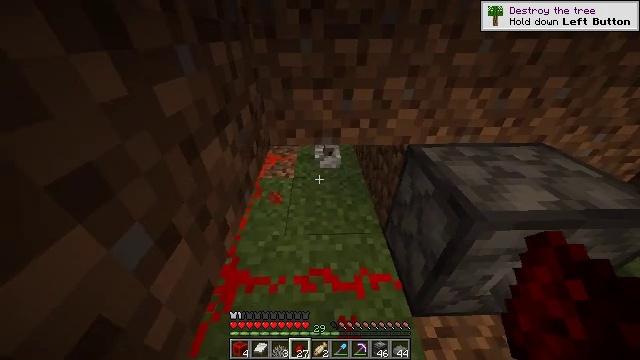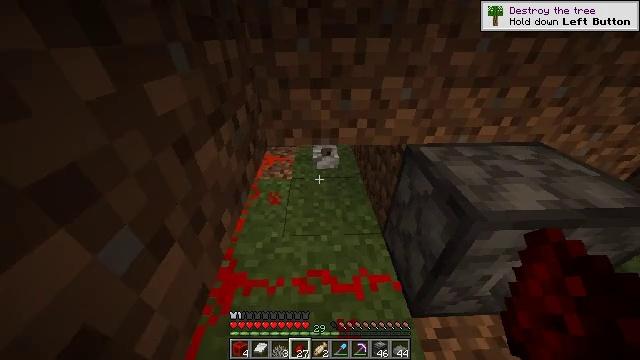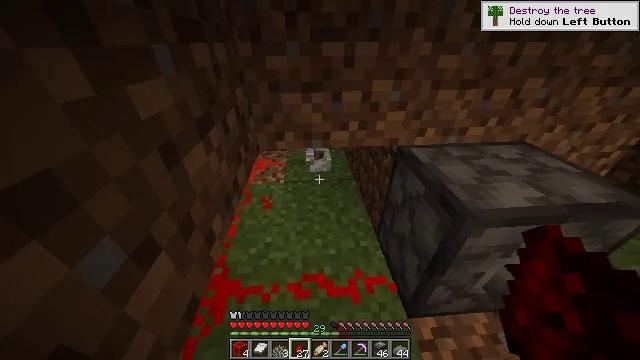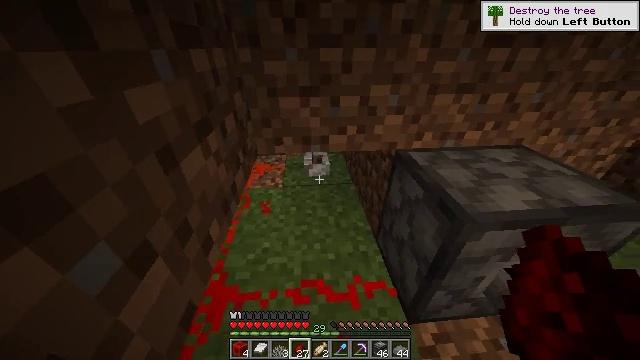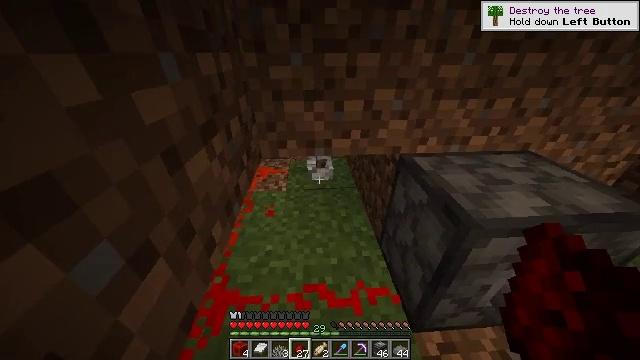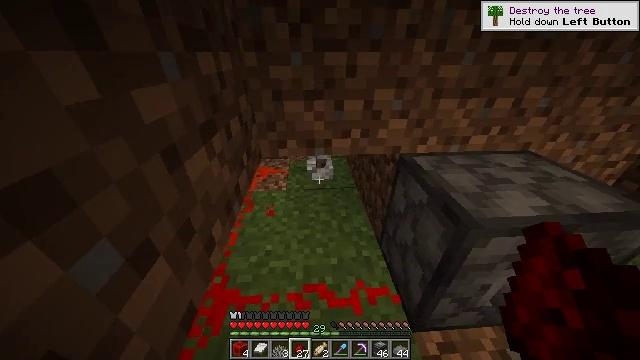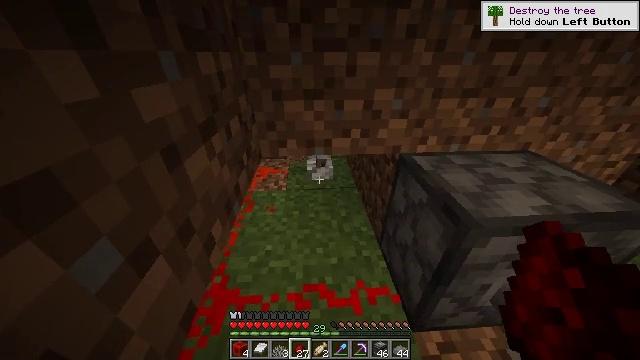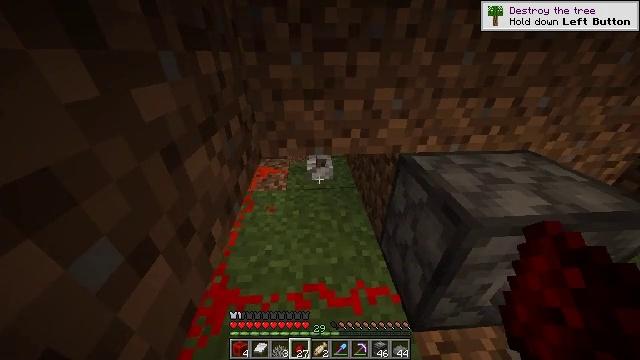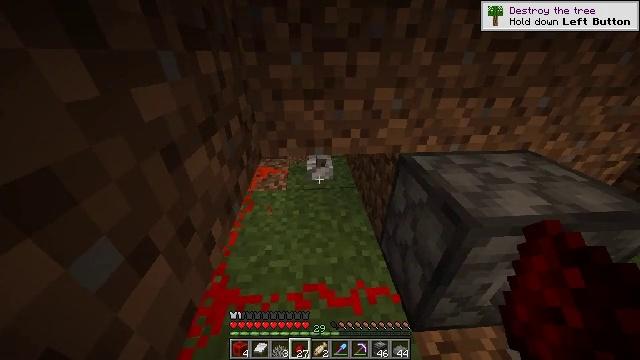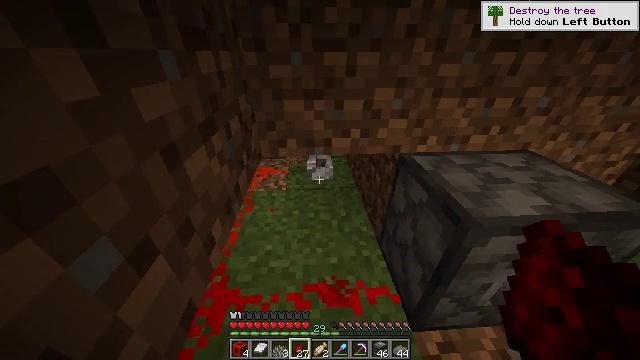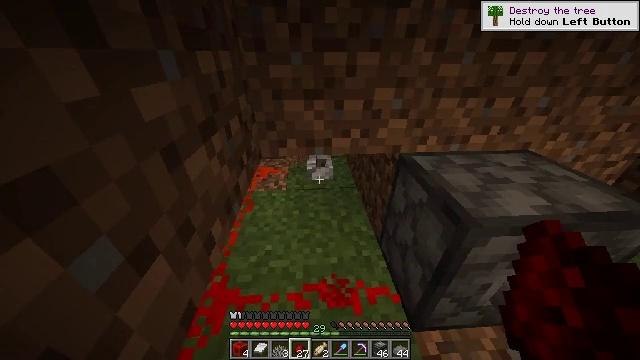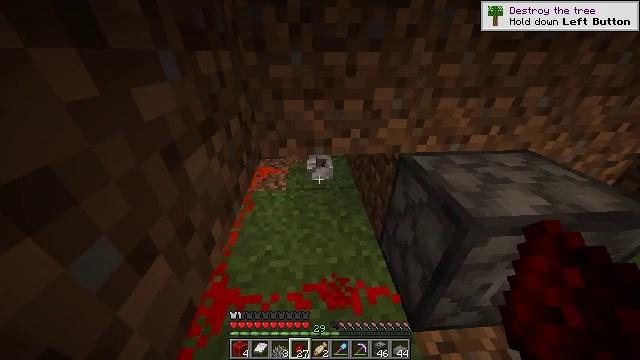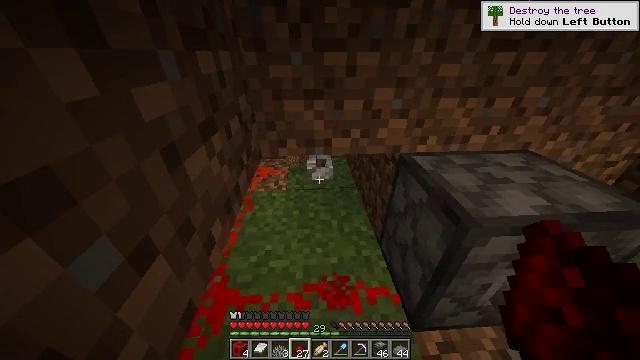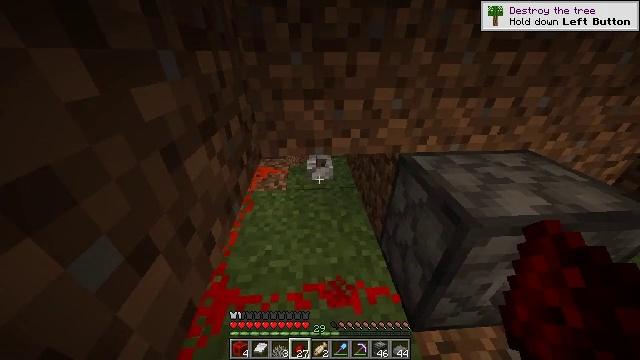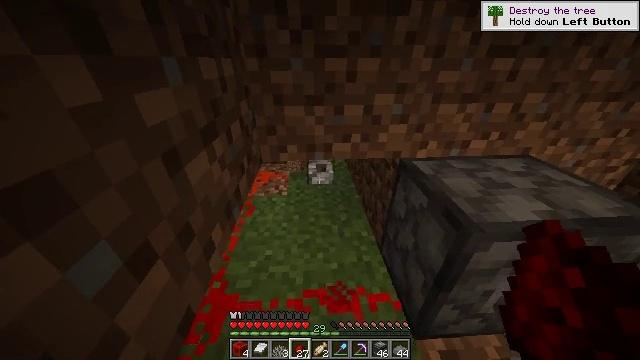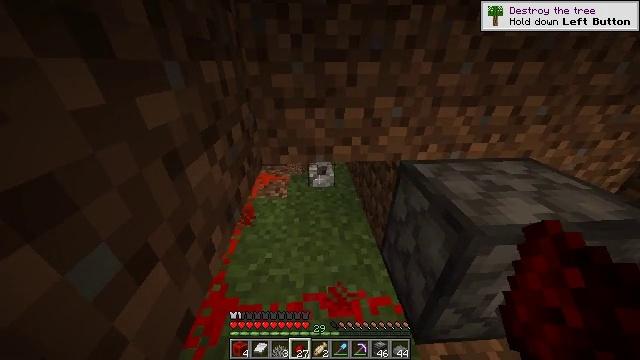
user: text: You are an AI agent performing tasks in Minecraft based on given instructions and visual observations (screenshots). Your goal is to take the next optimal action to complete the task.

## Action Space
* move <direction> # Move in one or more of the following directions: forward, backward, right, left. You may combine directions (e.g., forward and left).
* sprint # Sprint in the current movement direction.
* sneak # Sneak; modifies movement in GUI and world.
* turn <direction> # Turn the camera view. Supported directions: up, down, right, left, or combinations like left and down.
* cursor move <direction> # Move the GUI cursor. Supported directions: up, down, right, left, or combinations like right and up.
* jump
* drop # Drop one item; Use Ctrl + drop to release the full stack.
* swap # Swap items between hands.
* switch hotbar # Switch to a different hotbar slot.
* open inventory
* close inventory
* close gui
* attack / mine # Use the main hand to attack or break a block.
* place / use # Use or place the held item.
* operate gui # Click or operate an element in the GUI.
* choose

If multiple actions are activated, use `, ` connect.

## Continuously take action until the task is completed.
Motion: motion action
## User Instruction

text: Mine the observer block.
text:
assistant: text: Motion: no_op
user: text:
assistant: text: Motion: turn right
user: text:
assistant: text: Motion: turn up
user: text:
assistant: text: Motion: turn left and up
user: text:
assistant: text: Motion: use / place
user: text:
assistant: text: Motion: use / place
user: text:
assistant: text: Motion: use / place
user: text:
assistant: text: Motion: no_op
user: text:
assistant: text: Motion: no_op
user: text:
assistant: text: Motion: no_op
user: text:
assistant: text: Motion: no_op
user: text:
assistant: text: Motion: no_op
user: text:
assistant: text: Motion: no_op
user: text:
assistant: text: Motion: turn up
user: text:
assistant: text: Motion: no_op
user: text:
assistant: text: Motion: no_op
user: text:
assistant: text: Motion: no_op
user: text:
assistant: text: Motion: use / place
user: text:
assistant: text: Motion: use / place
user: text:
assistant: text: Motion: no_op
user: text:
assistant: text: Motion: no_op
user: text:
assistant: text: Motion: no_op
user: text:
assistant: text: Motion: no_op
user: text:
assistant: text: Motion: turn right
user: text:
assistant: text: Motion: turn right and down
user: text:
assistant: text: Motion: turn right and down
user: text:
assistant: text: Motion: turn right and down
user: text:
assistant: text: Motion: turn right
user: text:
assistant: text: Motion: turn right
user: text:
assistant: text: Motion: turn right